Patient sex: F
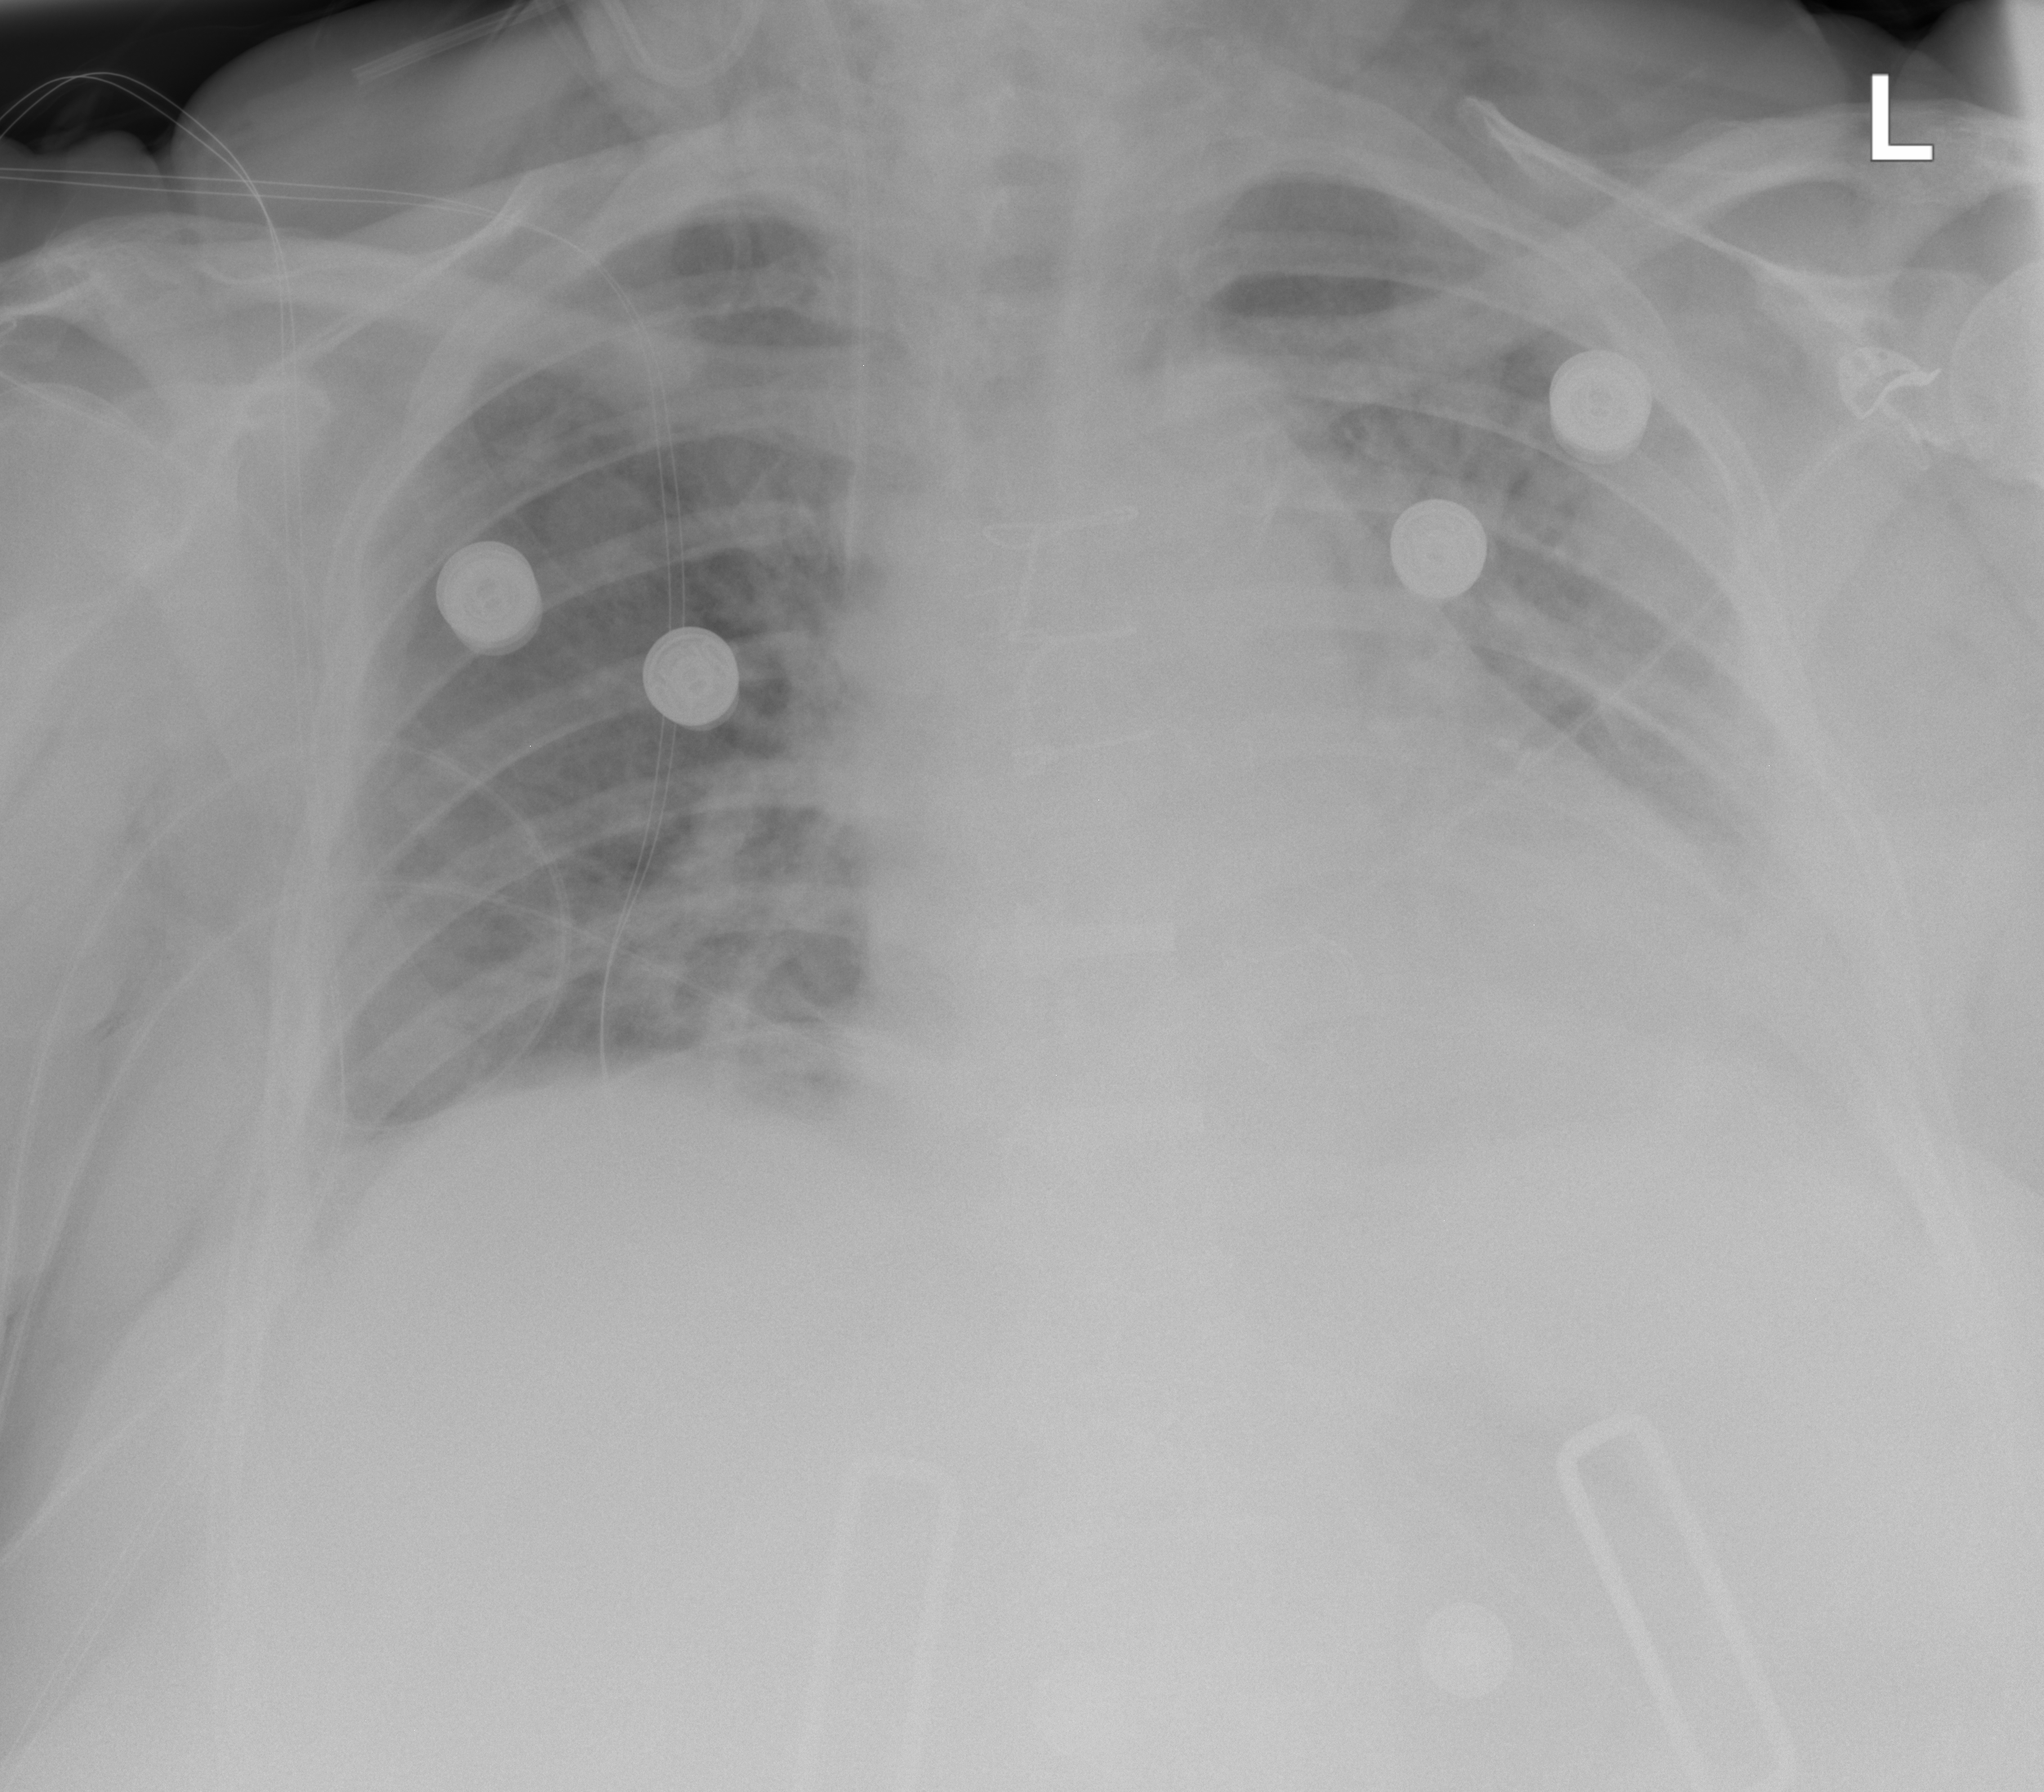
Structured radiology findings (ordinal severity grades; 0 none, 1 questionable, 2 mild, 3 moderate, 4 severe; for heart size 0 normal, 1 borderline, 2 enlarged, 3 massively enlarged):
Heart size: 2
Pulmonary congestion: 3
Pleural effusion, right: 0
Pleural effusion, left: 2
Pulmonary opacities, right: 0
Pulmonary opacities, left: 0
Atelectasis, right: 0
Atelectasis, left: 0